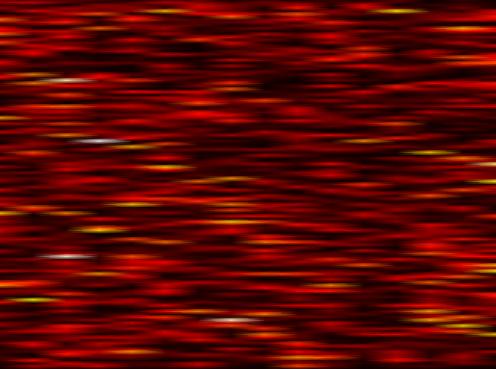
Label: UFMC